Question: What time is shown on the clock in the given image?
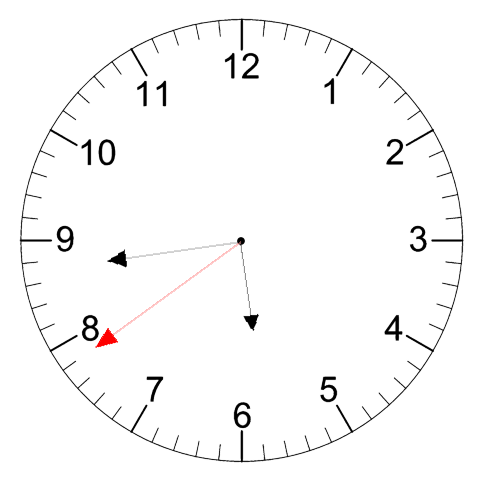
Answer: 05:43:39